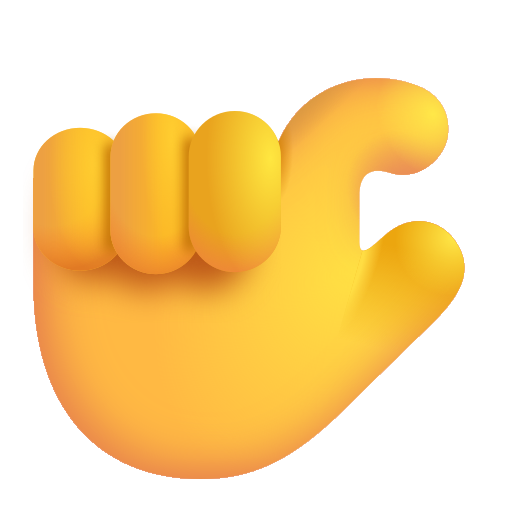
pinching hand color default